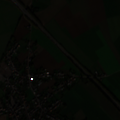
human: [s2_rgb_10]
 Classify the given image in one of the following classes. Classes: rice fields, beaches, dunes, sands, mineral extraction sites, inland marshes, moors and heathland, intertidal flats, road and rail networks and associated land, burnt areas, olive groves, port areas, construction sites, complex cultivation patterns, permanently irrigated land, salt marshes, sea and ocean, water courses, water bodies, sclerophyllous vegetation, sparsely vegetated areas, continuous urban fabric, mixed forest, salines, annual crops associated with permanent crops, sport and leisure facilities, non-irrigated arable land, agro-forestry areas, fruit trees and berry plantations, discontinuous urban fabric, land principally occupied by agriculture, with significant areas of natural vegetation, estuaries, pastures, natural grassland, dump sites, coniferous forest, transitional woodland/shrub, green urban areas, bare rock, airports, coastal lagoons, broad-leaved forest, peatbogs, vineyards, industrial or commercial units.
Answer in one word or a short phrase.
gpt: discontinuous urban fabric, non-irrigated arable land, complex cultivation patterns